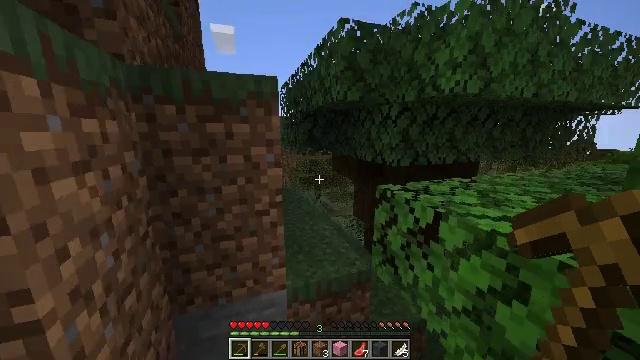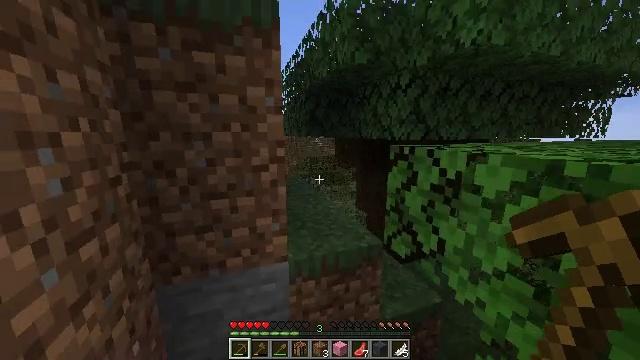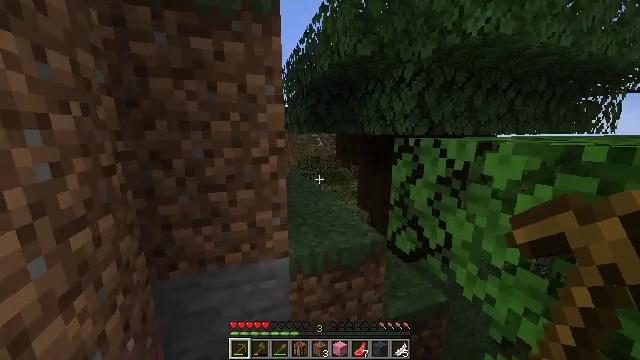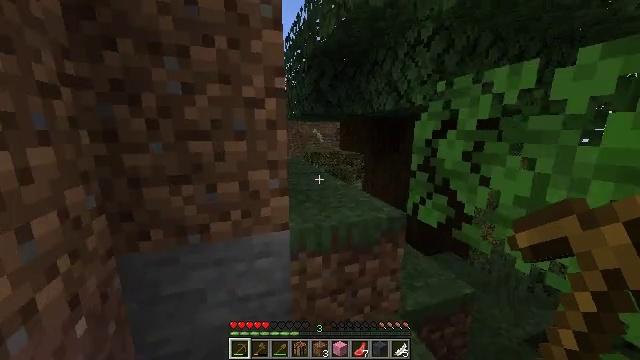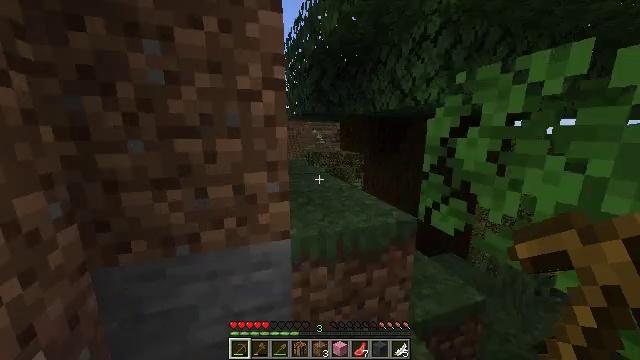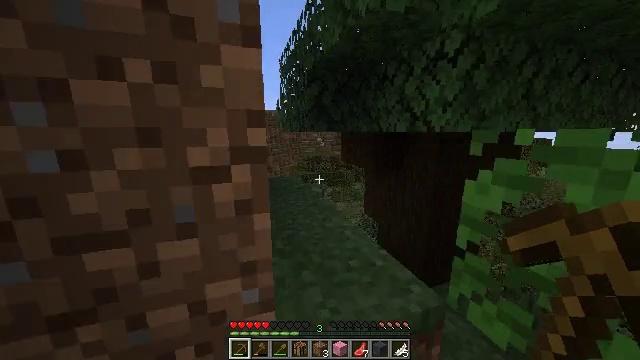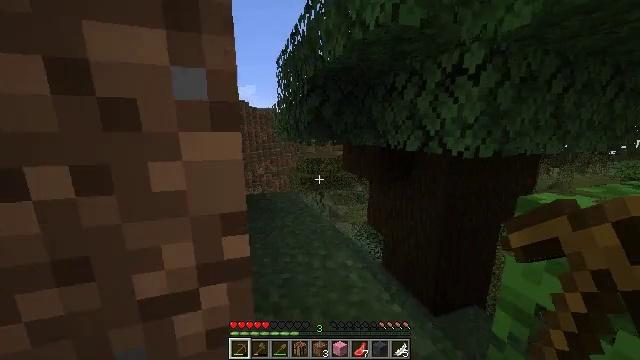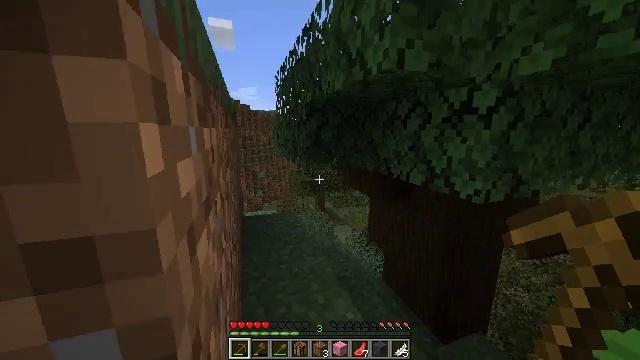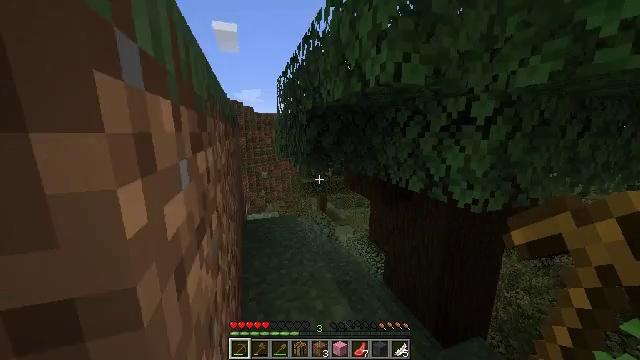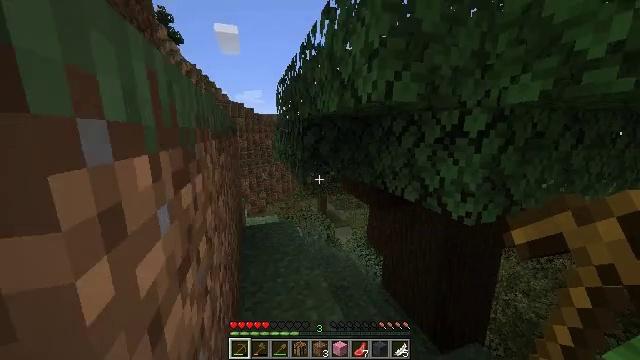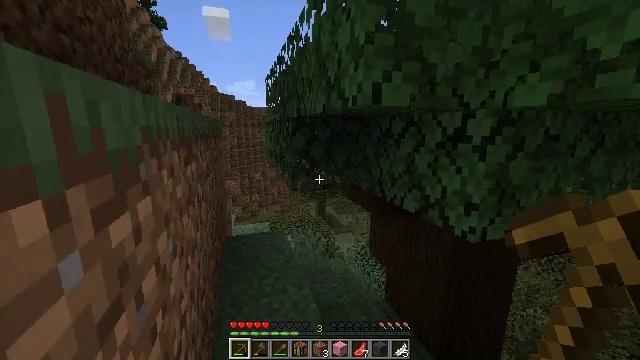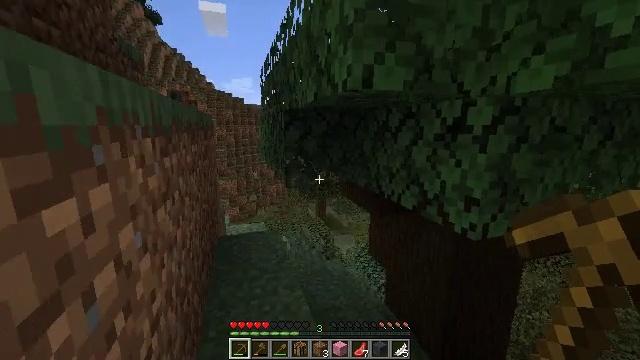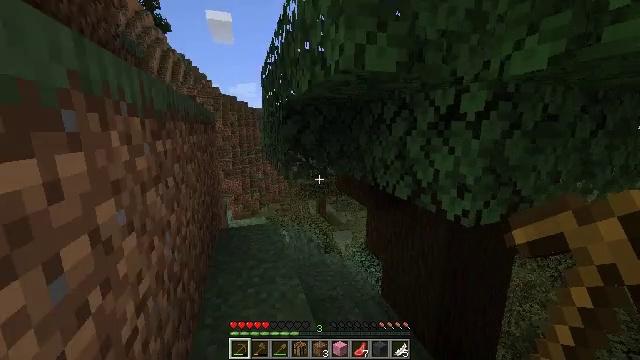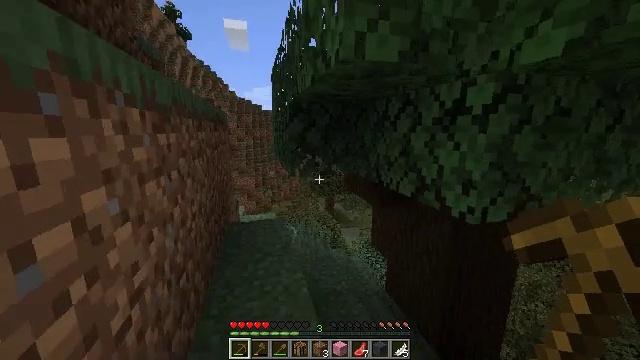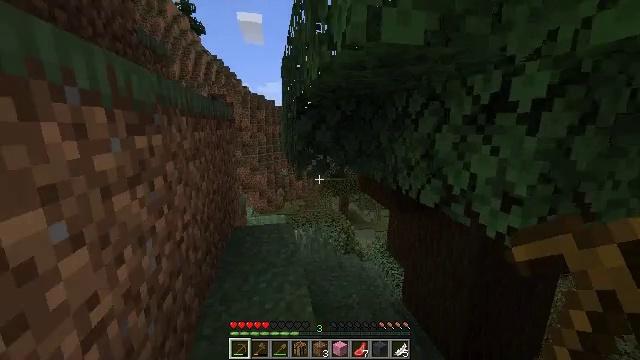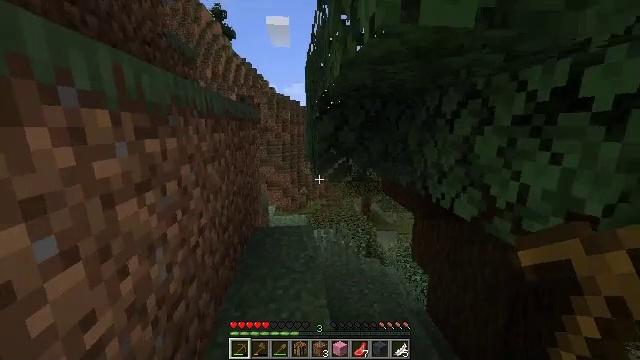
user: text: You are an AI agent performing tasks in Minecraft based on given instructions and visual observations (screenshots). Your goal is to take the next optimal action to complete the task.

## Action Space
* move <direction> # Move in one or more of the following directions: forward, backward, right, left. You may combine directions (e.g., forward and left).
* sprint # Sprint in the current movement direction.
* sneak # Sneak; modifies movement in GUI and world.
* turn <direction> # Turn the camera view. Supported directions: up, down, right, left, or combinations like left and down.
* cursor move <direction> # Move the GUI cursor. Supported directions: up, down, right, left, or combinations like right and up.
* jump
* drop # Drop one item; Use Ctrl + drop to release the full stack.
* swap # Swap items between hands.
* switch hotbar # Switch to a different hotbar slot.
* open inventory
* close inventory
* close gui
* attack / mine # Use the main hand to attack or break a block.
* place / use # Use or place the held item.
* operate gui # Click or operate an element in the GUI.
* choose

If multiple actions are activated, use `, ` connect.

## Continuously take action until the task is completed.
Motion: motion action
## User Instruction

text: Combine wool and pink dye to make pink wool.
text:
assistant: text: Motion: move forward, sprint
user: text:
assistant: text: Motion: move forward, sprint
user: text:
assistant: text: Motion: move forward, sprint
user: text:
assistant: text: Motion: move forward, sprint
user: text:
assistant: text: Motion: move forward, sprint, jump
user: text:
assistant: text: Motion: move forward, sprint, jump
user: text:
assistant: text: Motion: move forward, sprint, jump
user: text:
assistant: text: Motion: move forward, sprint
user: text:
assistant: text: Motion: move forward, sprint
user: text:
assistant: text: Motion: move forward, sprint
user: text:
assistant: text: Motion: move forward, sprint
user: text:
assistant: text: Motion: move forward, sprint
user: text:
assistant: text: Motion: move forward, sprint, turn left
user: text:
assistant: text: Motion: move forward, sprint, turn left
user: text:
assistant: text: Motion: move forward, sprint, turn left
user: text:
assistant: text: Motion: move forward and move left, sprint
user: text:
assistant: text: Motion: move forward and move left, sprint
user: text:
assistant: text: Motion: move forward and move left, sprint
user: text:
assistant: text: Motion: move forward and move left, sprint, turn right and down
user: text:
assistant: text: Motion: move forward and move left, sprint, turn right and down
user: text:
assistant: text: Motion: move forward and move left, sprint, turn right and down
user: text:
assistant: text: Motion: move forward and move left, sprint, turn right and down
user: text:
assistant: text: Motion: move forward and move left, sprint, turn right and down
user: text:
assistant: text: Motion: move forward and move left, sprint, turn right and down
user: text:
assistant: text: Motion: move forward and move left, sprint
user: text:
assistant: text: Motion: move forward and move left, sprint
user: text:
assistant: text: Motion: move forward and move left, sprint
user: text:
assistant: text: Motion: move forward and move left, sprint
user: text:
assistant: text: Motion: move forward and move left, sprint
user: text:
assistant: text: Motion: move forward and move left, sprint